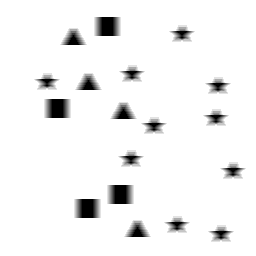
Squares: 4
Triangles: 4
Stars: 10
Total shapes: 18